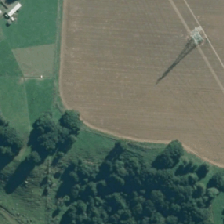
Land cover: shortrotation_cropland